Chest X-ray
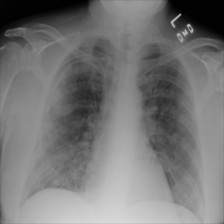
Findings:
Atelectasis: negative
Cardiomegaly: negative
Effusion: negative
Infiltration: negative
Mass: negative
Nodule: negative
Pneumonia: negative
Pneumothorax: negative
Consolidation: negative
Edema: positive
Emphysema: negative
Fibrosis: negative
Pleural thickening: negative
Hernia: negative